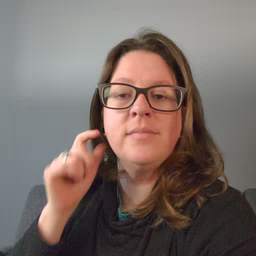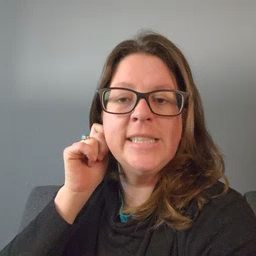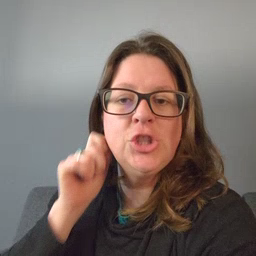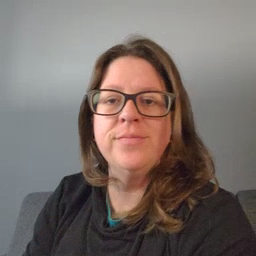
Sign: ear